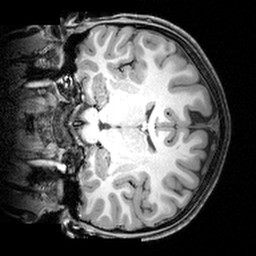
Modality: T1w
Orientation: coronal
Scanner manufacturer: siemens
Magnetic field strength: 3 T
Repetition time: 1.9 s
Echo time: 0.00397 s